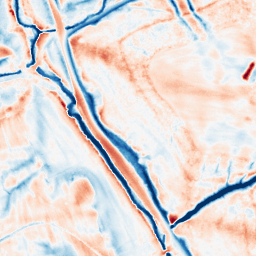
Category: edge_preserving
Decomposition family: guided
Decomposition parameters: radius: 8
eps: 0.001
Upsampling method: cubic_mitchell
Upsampling parameters: scale: 2
Upsampling scale: 2